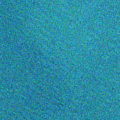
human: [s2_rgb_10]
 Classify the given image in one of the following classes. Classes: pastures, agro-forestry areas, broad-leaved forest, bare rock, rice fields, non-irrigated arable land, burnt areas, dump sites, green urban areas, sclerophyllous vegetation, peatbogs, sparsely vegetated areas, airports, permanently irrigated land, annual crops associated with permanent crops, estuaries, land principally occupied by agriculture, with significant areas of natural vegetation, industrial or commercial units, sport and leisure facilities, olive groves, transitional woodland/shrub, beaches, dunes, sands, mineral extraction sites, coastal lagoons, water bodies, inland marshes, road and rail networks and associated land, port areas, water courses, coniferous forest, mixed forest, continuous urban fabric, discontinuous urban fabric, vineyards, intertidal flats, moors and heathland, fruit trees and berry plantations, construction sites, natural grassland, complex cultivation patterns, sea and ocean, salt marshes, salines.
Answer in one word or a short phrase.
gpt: sea and ocean